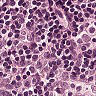
Metastatic tissue present: no